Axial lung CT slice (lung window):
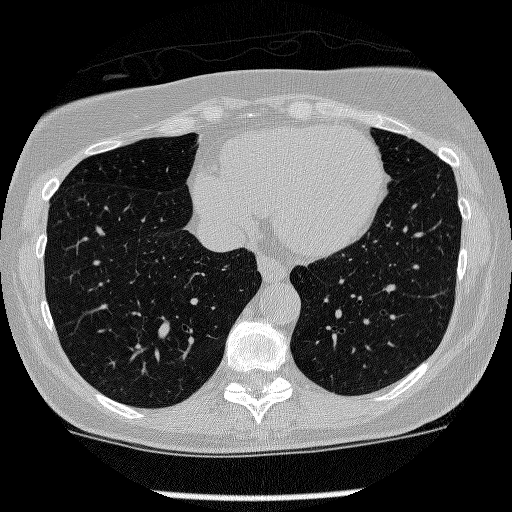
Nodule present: no